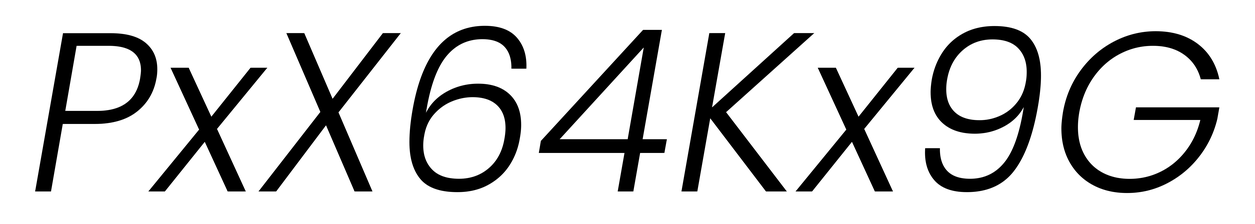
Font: Poppins-LightItalic